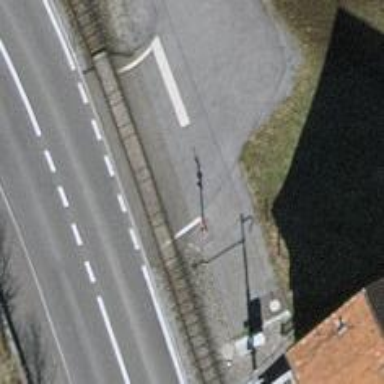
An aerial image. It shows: Railway level crossing.